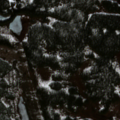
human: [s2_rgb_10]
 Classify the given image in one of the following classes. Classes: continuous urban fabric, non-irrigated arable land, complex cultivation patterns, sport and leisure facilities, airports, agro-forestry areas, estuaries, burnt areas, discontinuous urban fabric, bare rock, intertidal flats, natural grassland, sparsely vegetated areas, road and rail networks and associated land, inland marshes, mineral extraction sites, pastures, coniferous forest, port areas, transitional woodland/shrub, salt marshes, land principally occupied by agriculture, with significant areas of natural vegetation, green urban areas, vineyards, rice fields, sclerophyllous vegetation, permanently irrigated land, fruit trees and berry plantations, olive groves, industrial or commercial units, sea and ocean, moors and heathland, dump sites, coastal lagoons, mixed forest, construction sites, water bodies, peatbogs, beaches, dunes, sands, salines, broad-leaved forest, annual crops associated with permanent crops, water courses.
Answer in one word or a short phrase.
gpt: coniferous forest, transitional woodland/shrub